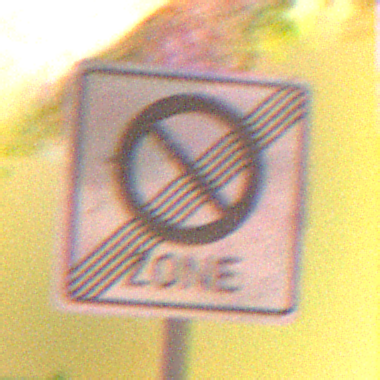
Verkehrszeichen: EndeEingeschraenktesHalteverbotZone
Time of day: Night
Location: Outdoor (Nature)
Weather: Clear
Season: NotSpecified
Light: Natural